Brain MRI, modality: hrT2
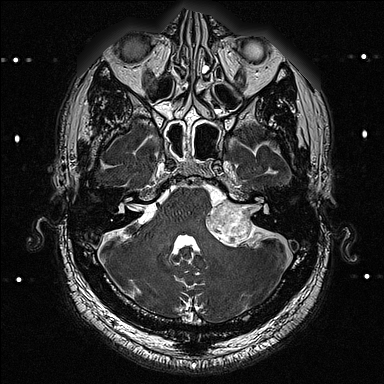